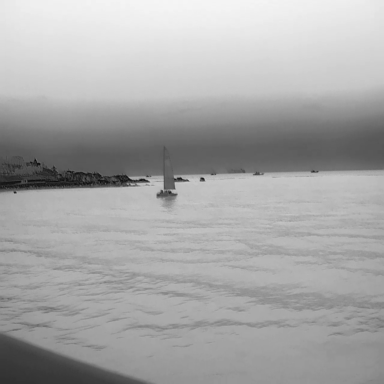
There is a fishing_boat in the infrared image.